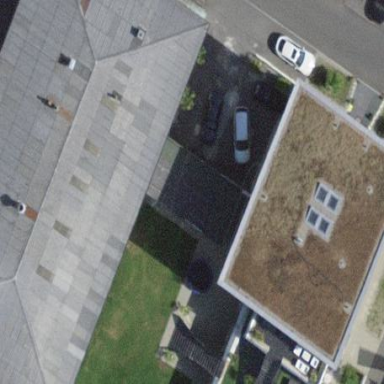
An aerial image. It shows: Group of garages.